Aerial crown-view tile of a tropical tree (Barro Colorado Island, Panama), acquired 20250715:
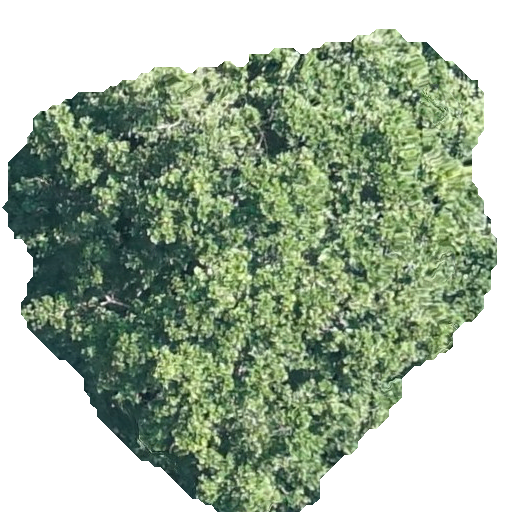
Species: Anacardium excelsum
GBIF accepted scientific name: Anacardium excelsum
Crown area: 251.237 m²